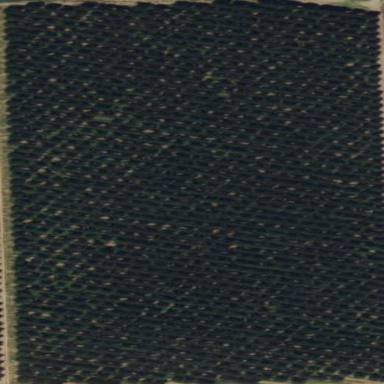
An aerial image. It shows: Orchard with deciduous broadleaved trees.